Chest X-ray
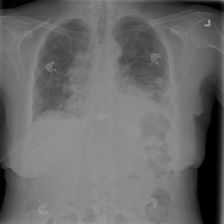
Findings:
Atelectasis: negative
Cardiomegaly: negative
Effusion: negative
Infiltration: negative
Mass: negative
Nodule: negative
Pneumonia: negative
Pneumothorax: negative
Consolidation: negative
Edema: negative
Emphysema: negative
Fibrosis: negative
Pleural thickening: negative
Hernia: negative